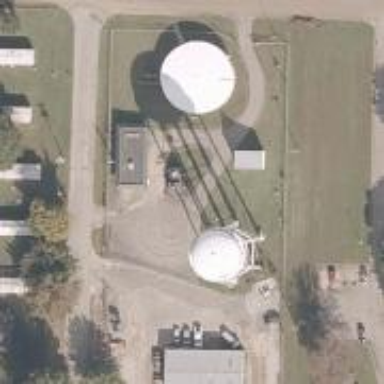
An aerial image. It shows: Water tower that is man-made.